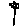
Label: flower